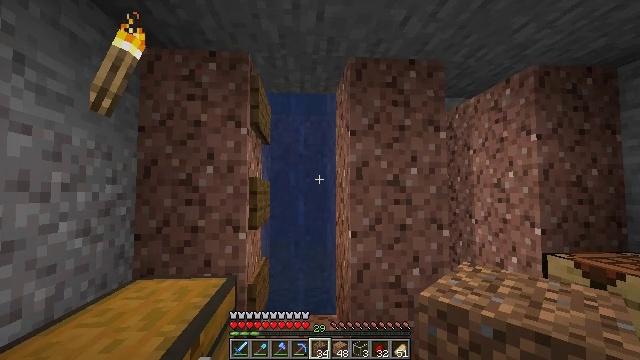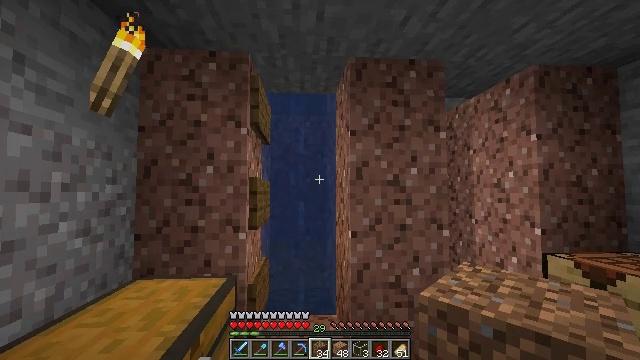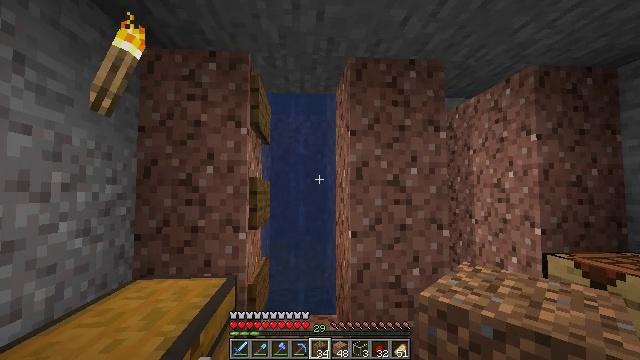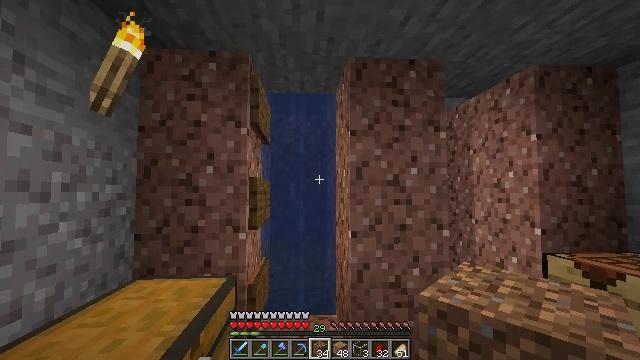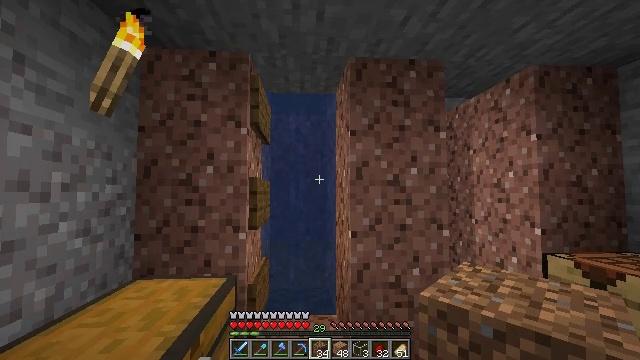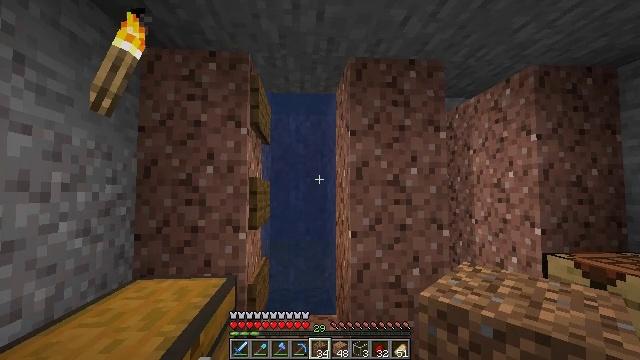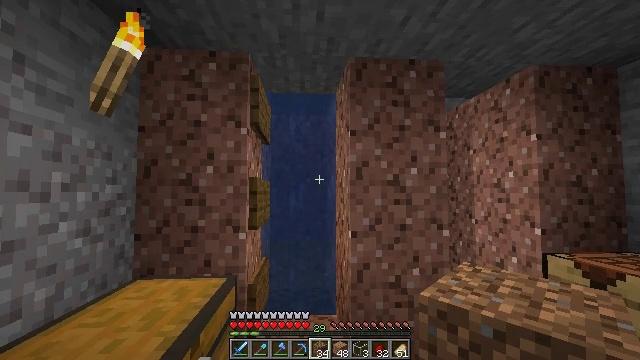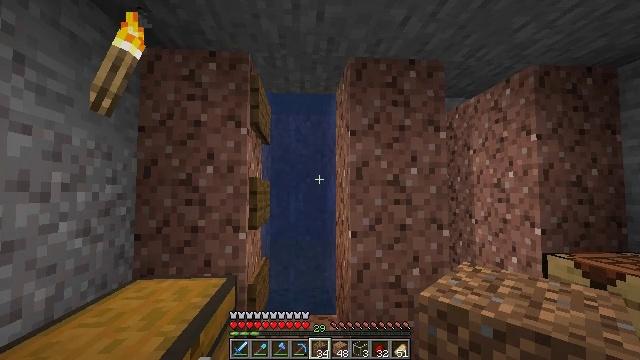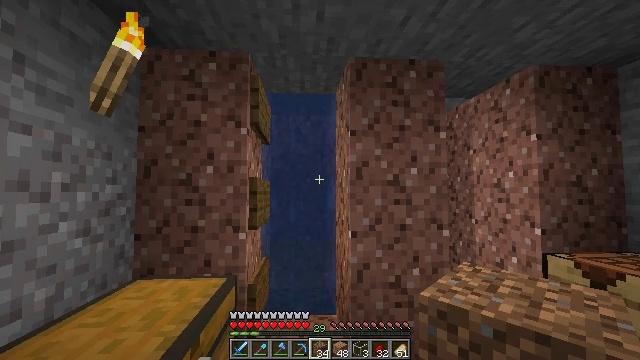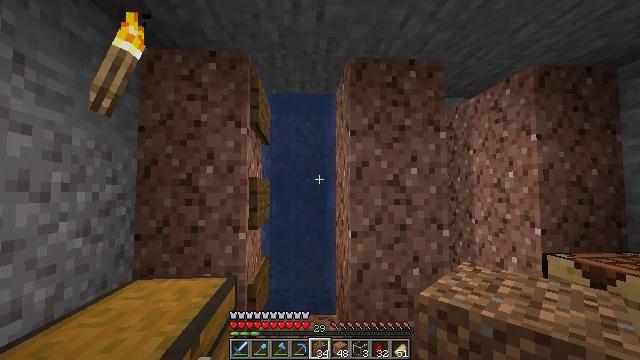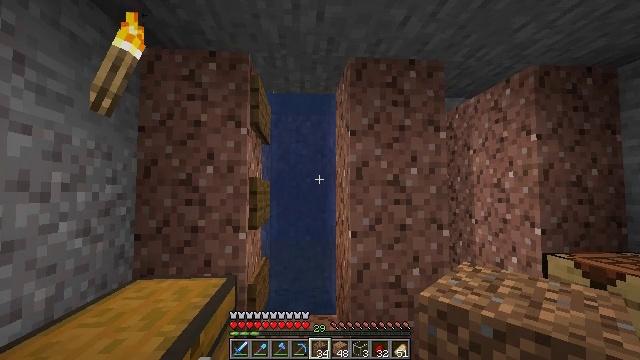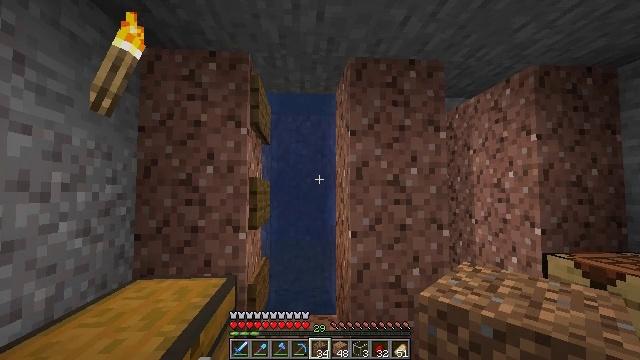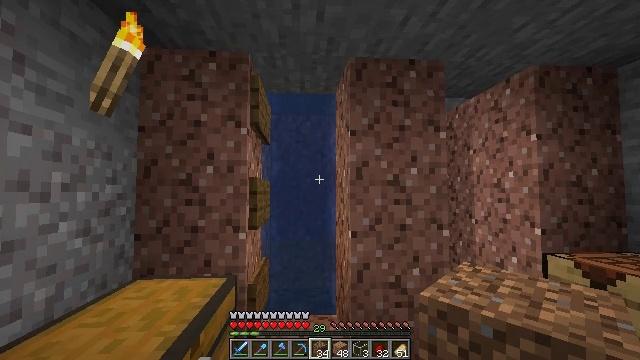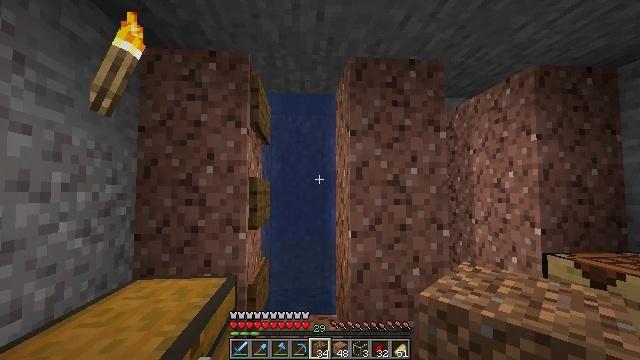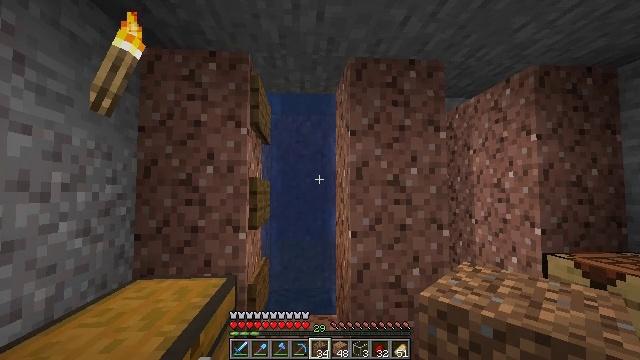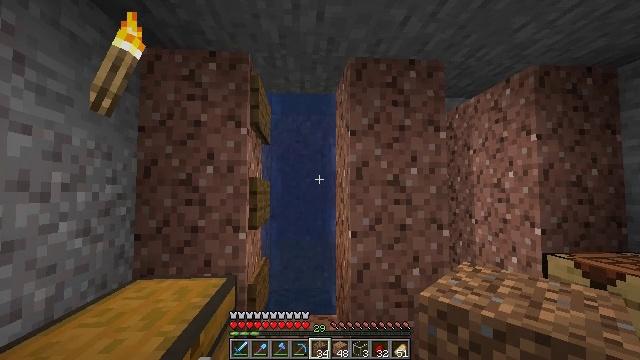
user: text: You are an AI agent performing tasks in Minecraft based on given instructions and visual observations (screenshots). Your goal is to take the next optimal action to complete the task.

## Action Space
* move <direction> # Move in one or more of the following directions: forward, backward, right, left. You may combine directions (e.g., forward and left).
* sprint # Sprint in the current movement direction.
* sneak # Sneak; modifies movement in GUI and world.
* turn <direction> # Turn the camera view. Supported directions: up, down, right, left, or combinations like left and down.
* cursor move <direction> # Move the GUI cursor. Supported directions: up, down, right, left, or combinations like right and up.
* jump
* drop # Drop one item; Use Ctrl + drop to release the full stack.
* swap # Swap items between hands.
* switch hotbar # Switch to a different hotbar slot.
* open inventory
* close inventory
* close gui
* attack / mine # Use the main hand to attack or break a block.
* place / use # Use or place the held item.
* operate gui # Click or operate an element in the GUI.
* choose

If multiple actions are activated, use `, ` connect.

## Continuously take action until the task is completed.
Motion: motion action
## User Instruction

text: Craft a golden helmet.
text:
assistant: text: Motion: no_op
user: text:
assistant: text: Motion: no_op
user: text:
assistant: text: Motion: no_op
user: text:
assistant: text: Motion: no_op
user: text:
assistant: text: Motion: no_op
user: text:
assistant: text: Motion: no_op
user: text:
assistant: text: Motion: no_op
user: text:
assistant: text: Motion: no_op
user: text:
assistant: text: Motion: no_op
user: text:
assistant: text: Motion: no_op
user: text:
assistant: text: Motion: no_op
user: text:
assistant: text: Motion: no_op
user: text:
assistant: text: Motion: no_op
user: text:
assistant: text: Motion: no_op
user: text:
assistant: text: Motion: no_op
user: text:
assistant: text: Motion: no_op
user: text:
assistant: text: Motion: no_op
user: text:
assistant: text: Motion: no_op
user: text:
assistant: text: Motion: no_op
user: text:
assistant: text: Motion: no_op
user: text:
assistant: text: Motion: no_op
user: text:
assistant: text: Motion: no_op
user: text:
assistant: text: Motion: no_op
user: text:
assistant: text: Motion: no_op
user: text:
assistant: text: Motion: no_op
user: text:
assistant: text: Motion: no_op
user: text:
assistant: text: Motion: no_op
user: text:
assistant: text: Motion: no_op
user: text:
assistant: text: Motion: no_op
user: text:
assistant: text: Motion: no_op